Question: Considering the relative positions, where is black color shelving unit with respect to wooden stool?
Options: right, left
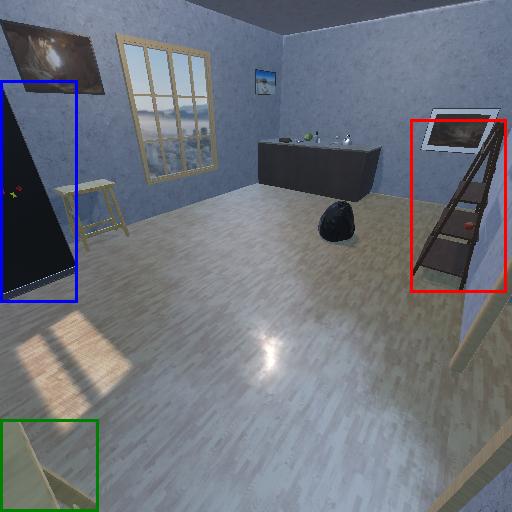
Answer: right